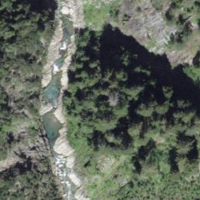
EUNIS habitat code: 23
Species observed at this site:
Aporia crataegi